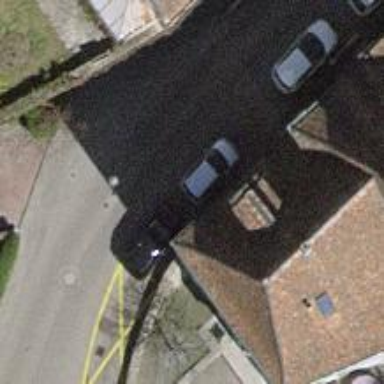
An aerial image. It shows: Cobblestone living street.